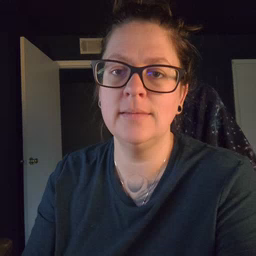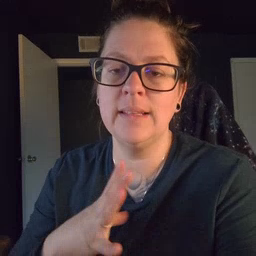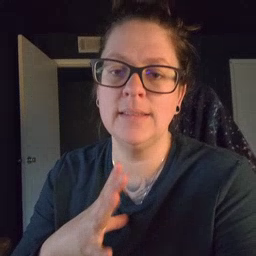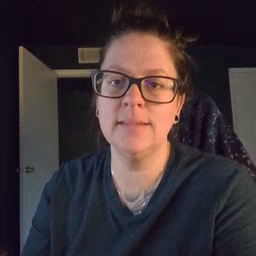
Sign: fine